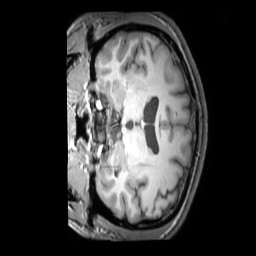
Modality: T1w
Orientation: coronal
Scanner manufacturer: philips
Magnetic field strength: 3 T
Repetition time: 0.009882 s
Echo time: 0.004596 s